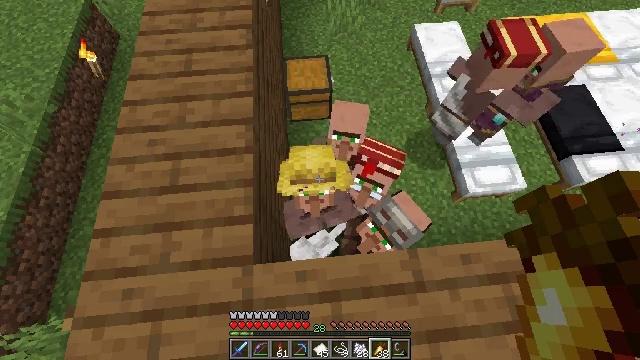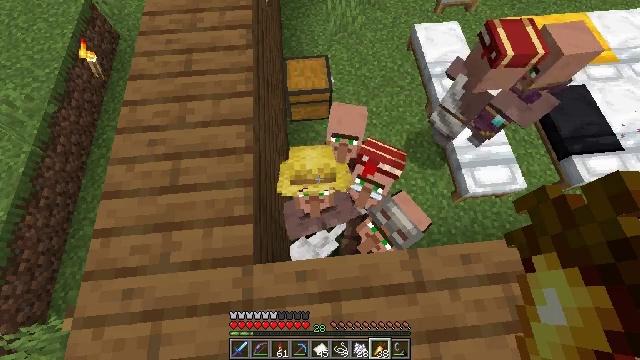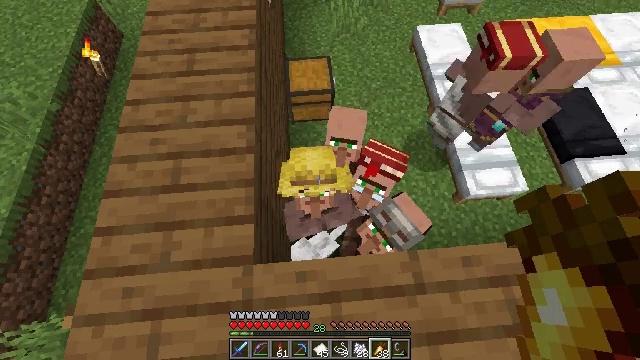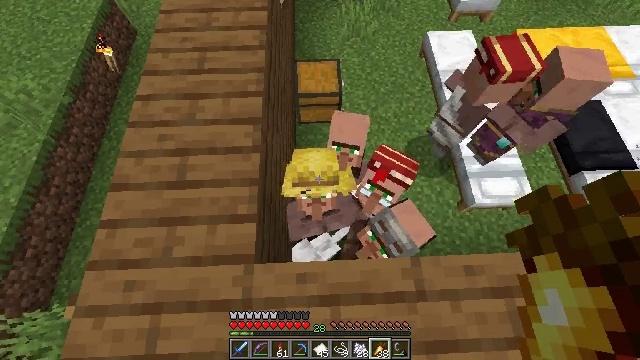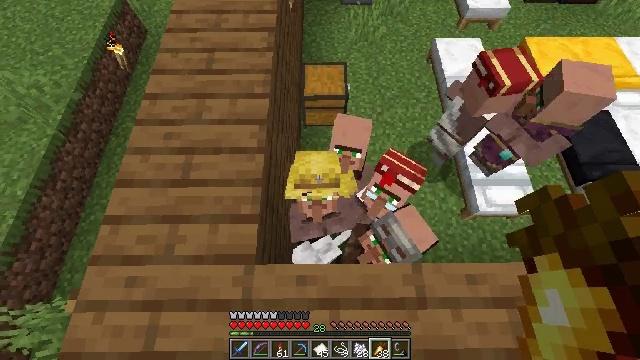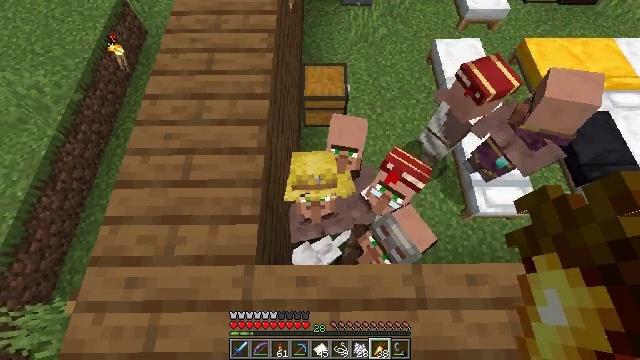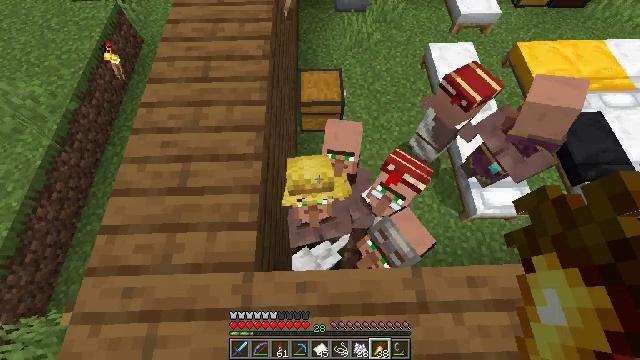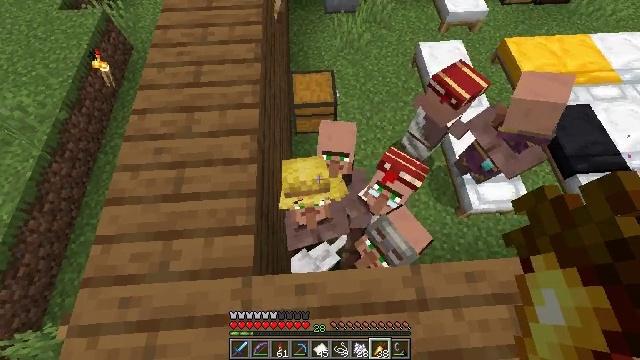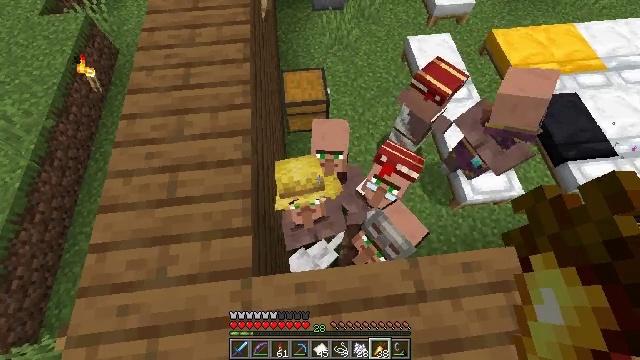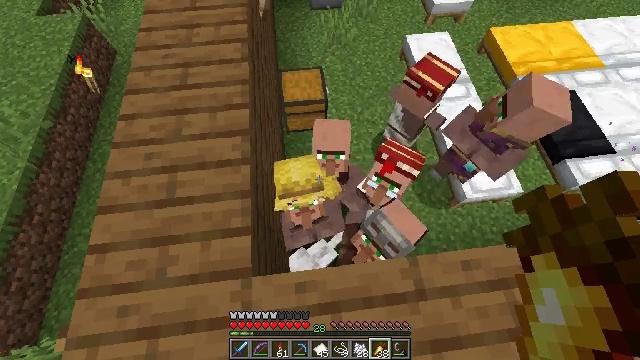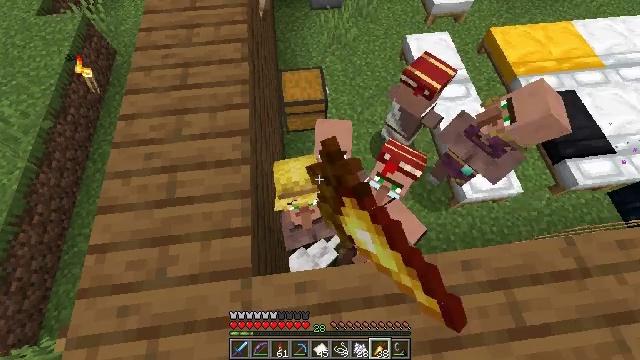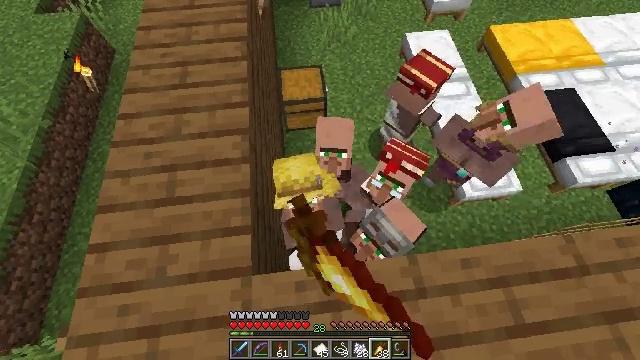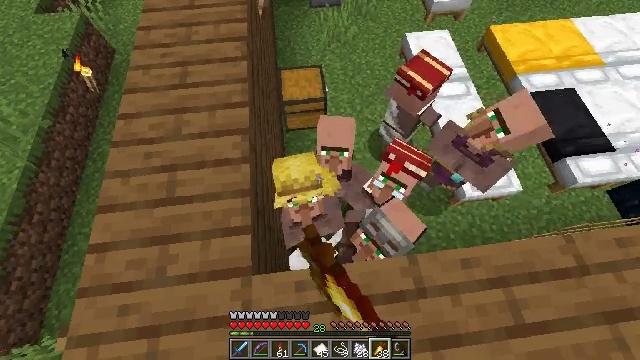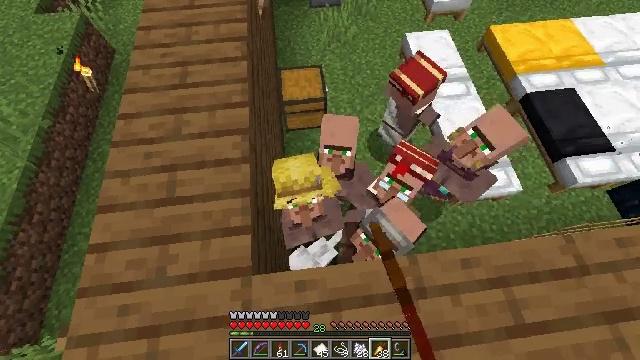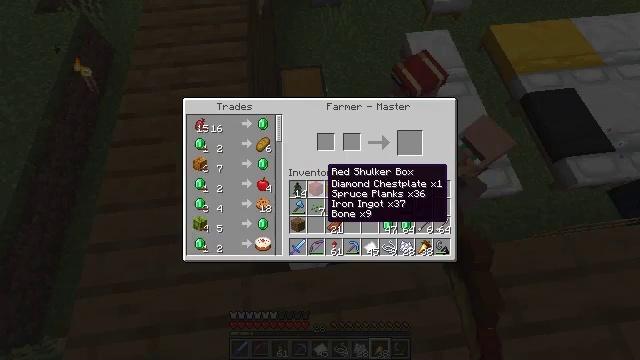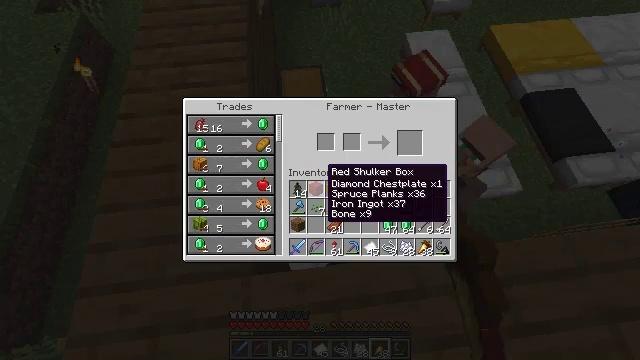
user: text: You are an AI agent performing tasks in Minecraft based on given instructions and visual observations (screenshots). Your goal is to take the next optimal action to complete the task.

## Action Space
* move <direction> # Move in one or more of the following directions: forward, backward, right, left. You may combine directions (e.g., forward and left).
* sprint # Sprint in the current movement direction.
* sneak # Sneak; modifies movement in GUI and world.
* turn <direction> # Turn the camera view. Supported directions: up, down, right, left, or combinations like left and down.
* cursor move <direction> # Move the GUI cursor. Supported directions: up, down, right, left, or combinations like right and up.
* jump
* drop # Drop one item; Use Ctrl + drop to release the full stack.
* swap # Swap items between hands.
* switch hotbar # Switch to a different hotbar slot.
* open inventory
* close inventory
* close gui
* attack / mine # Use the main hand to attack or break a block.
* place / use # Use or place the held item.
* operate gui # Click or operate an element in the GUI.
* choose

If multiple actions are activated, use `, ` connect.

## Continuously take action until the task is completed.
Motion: motion action
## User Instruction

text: Make a glistering melon slice with a crafting table.
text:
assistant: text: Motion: open inventory
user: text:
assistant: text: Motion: no_op
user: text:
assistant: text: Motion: turn left
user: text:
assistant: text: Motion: turn left
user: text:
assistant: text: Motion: no_op
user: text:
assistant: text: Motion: turn right and up
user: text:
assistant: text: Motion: turn right
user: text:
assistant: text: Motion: turn right
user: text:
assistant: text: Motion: use / place
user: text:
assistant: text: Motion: use / place
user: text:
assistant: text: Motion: use / place
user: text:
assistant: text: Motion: no_op
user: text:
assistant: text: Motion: no_op
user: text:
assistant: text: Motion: no_op
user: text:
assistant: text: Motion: no_op
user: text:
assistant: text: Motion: no_op
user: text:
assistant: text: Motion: no_op
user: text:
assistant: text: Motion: no_op
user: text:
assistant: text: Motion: no_op
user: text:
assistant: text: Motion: no_op
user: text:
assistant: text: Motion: no_op
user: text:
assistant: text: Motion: cursor move left
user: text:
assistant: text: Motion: cursor move left and down
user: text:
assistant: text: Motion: cursor move left and down
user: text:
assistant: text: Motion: no_op
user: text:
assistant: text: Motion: no_op
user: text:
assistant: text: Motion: no_op
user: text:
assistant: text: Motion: no_op
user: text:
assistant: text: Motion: no_op
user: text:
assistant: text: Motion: no_op